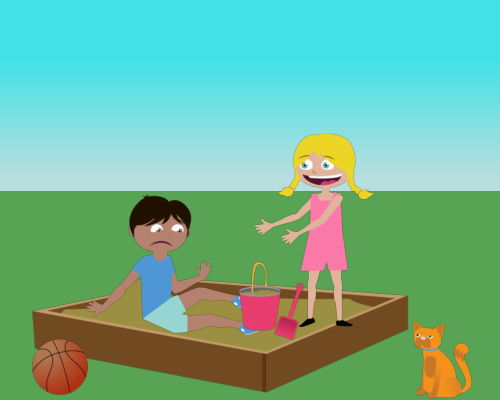
in the middle of the grass a sandbox with a happy girl standing on it and a sad boy sitting in the sandbox with a shovel and a bucket between the boy and the girl and on the right of the sandbox there is a large orange cat and on the left of the sandbox there is a basketball